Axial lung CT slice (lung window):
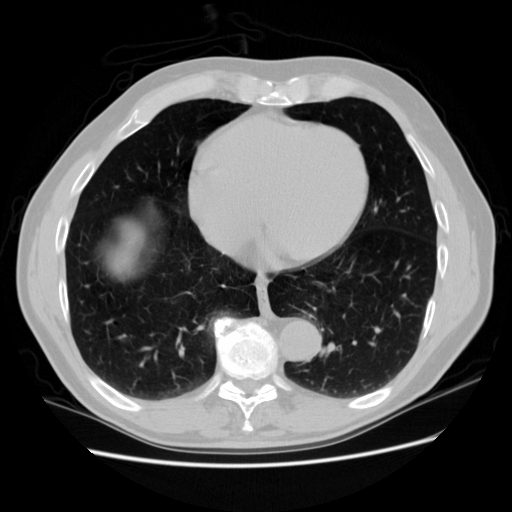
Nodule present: no